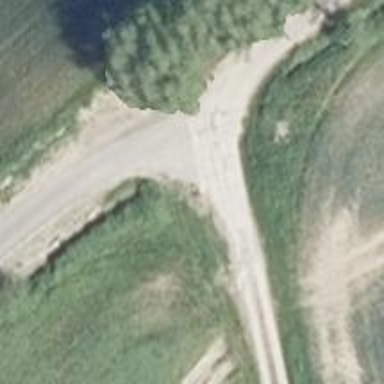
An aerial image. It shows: Unclassified road with surface made of concrete plates.